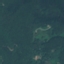
Land use / land cover class: Forest